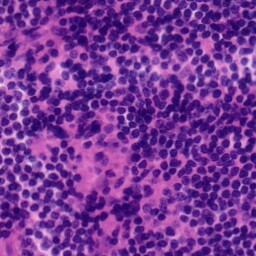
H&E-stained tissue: Tonsil